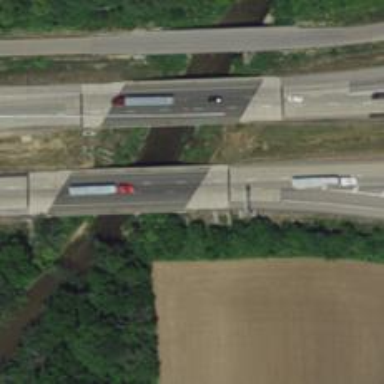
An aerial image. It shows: Bridge over motorway_link.